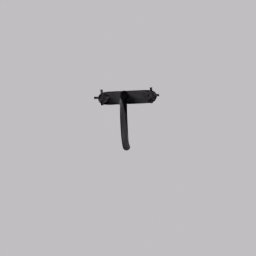
Label: appliances